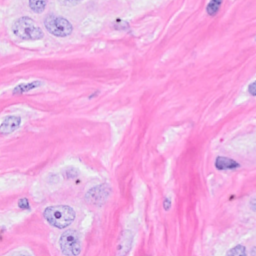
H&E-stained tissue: Breast